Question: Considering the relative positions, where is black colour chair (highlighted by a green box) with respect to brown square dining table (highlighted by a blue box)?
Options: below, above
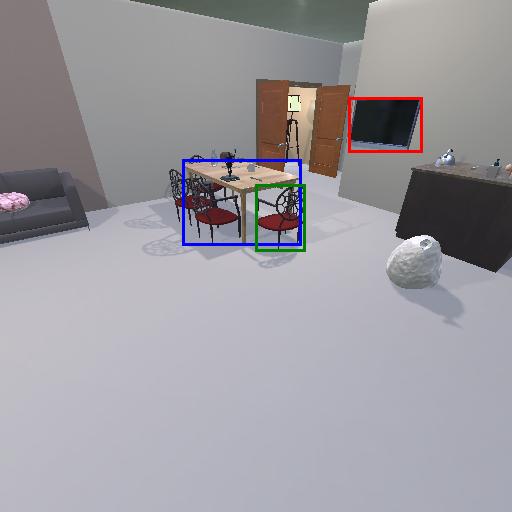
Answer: below